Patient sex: M
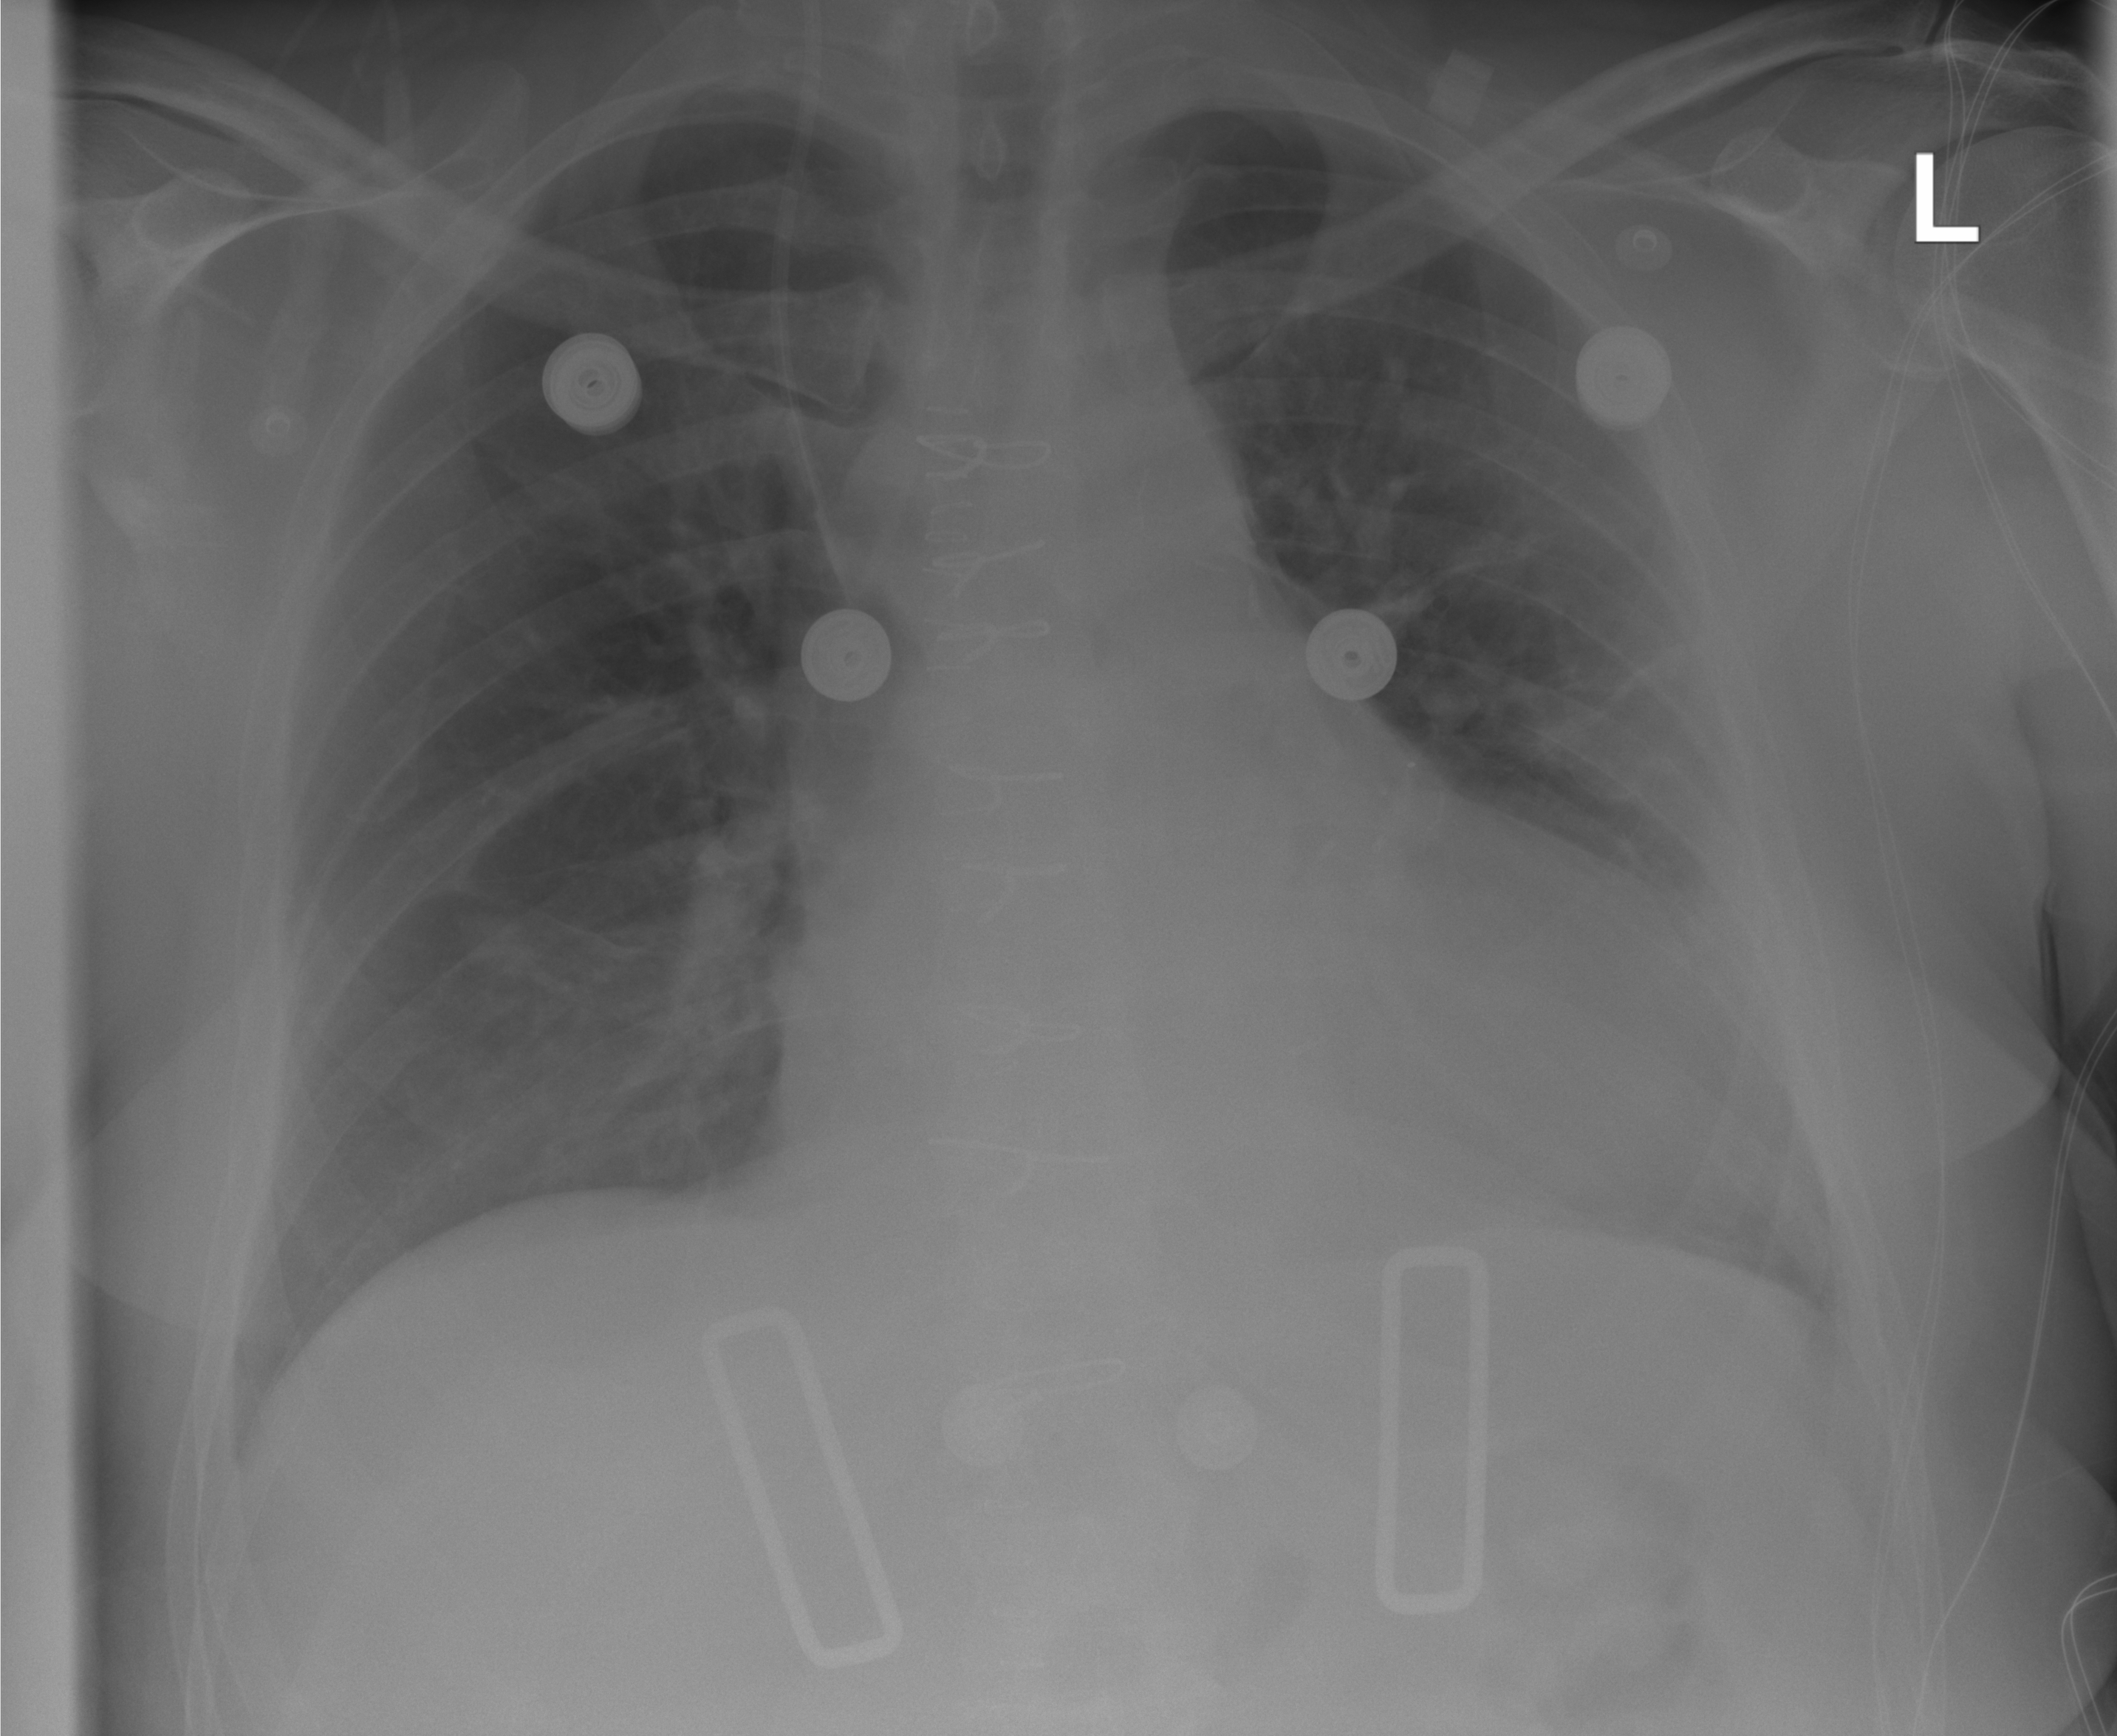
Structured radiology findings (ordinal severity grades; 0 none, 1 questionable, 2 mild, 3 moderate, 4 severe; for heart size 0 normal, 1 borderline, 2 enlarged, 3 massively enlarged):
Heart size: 0
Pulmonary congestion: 0
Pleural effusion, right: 0
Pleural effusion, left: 2
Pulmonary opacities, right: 0
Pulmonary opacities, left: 0
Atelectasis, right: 0
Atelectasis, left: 2